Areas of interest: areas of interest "Hangzhou Starwave Hotel"
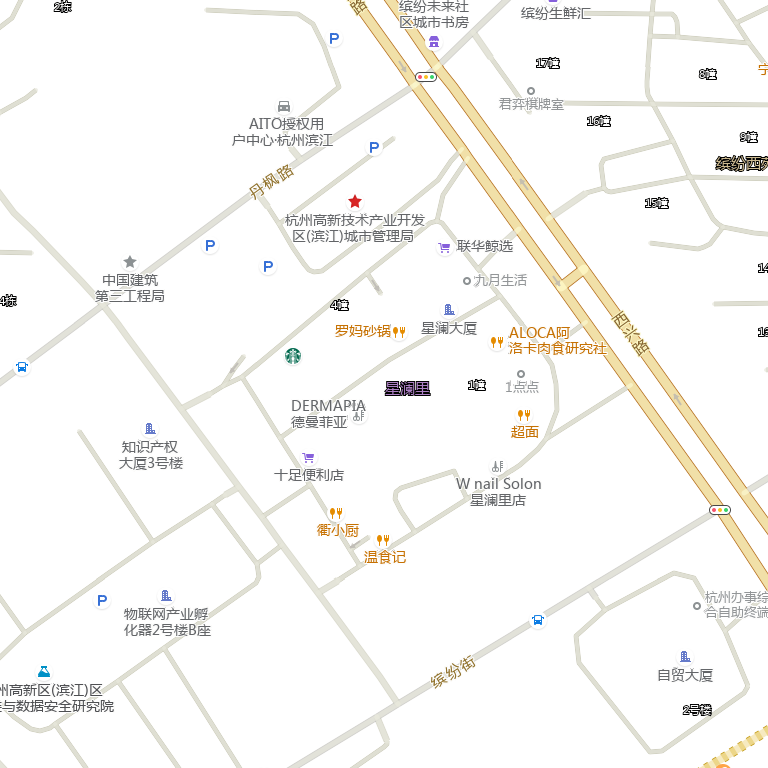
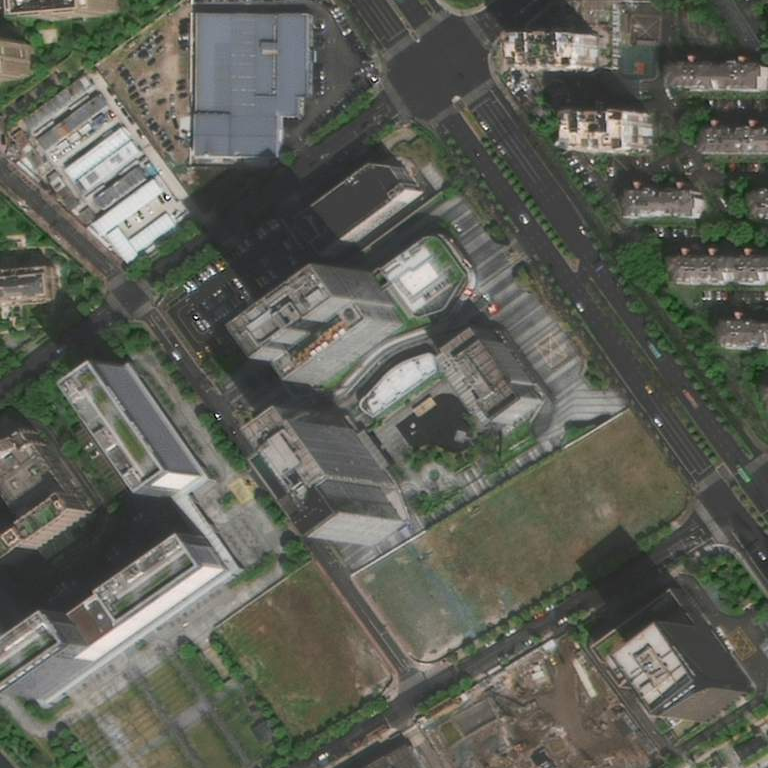